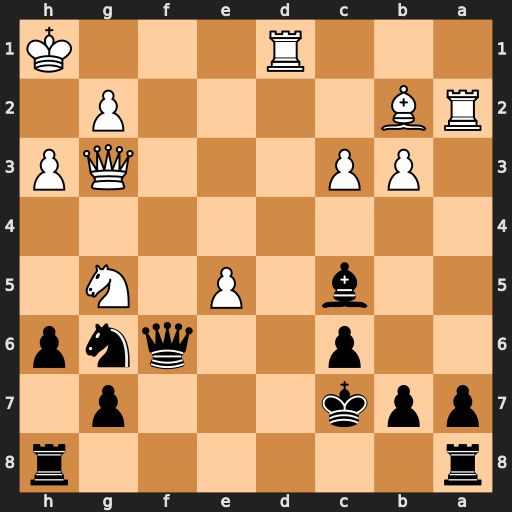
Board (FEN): r6r/ppk3p1/2p2qnp/2b1P1N1/8/1PP3QP/RB4P1/3R3K
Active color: b
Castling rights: -
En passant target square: -
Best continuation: Qxg5 Qxg5 hxg5